Question: I have asked it here too:
<URL>
I'm using a , from that position, positions to the right, I'd want to start numbering until it reaches the last cell in the column that's positions from that same named cell. I ask because my table is going to change and having a named reference is good for that matter.
This is what I got after recording a macro and cleaning up its , it still has a hard coded destination range.
Here's an illustrative example:

'''
Sub Macro2()
Range("endofheaders").Offset(0, 13).FormulaR1C1 = "1"
Range("endofheaders").Offset(0, 13).AutoFill Destination:=Range("DZ6:DZ21"), Type:=xlFillSeries
End Sub
'''
I hope this doesn't get too confusing, but the next code is what I used to have when I wasn't taking into account that my source table was going to change its size. It had hard coded ranges everywhere, which is why when I edited the table, it stopped working.
'''
With Range("EA6:EA" & Range("DN" & Rows.count).End(xlUp).Row)
.Cells(1, 1).Value = 1
.DataSeries Rowcol:=xlColumns, Type:=xlLinear, Step:=1, Trend:=False
End With
'''
Thanks in advance.
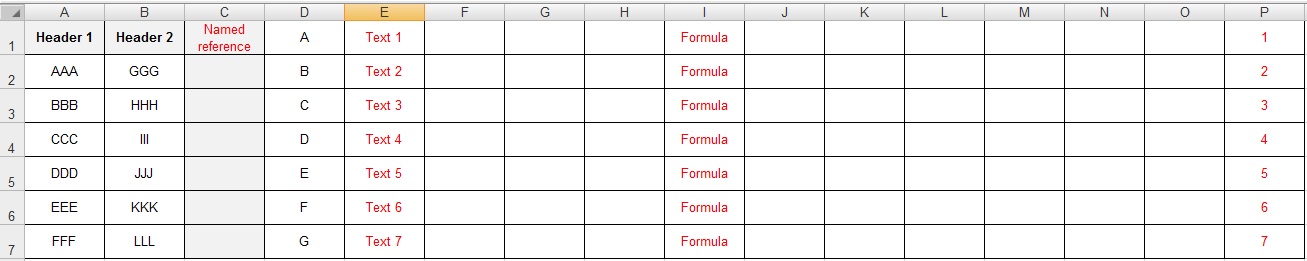
Answer: Clever using a named range. Btw, try this:
I've included the code if you want to stick to (see the commented lines)
'''
Sub Test()
Dim rng As Range, rngtofill As Range
Dim lrow As Long, myformula As String
myformula = "your_formula"
With Sheet8 '~~> Change to your actual sheet
Set rng = .Range("endofheaders")
lrow = .Range(Split(rng.Offset(0, 2).Address, "$")(1) _
& .Rows.Count).End(xlUp).Row
Debug.Print lrow
Set rngtofill = .Range(rng.Offset(0, 13).Address, _
Split(rng.Offset(0, 13).Address, "$")(1) & lrow)
Debug.Print rngtofill.Address
rngtofill.Offset(0, -7).FormulaR1C1 = myformula
rngtofill.Formula = "=ROW(A1)"
rngtofill.Value = rngtofill.Value
'rngtofill.Resize(1, 1).FormulaR1C1 = "1"
'rngtofill.Resize(1, 1).AutoFill rngtofill, xlFillSeries
End With
End Sub
'''
I did another approach in doing the numbering.
The extra lines with 'Debug.Print' is just to check if I get the right values.
If you want to use the , it's up to you.
I have commented it in the code. HTH.